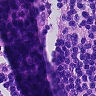
Metastatic tissue present: no